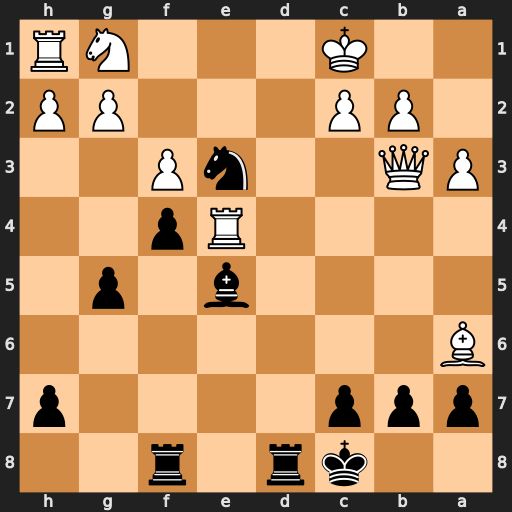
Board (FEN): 2kr1r2/ppp4p/B7/4b1p1/4Rp2/PQ2nP2/1PP3PP/2K3NR
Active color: b
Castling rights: -
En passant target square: -
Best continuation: Rd1#